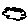
Label: cloud